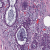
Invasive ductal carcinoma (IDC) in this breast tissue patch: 0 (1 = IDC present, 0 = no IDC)